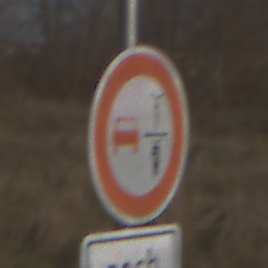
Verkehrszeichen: VerbotUeberholenEinspurigeFahrzeuge
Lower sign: LaengeEinerStrecke3
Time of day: MorningAfternoon
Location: Outdoor (Nature)
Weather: PartlyCloudy
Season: NotSpecified
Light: Natural